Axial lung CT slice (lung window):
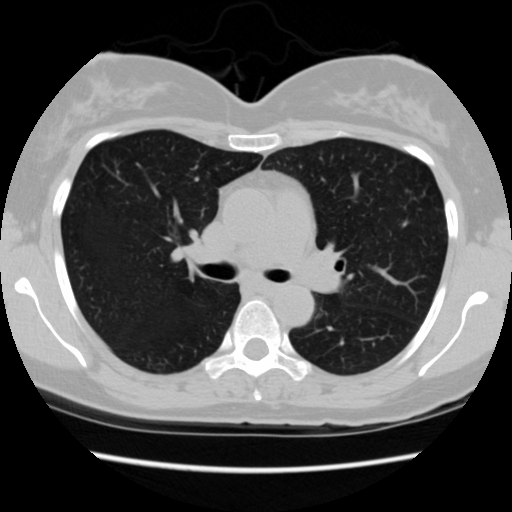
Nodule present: no